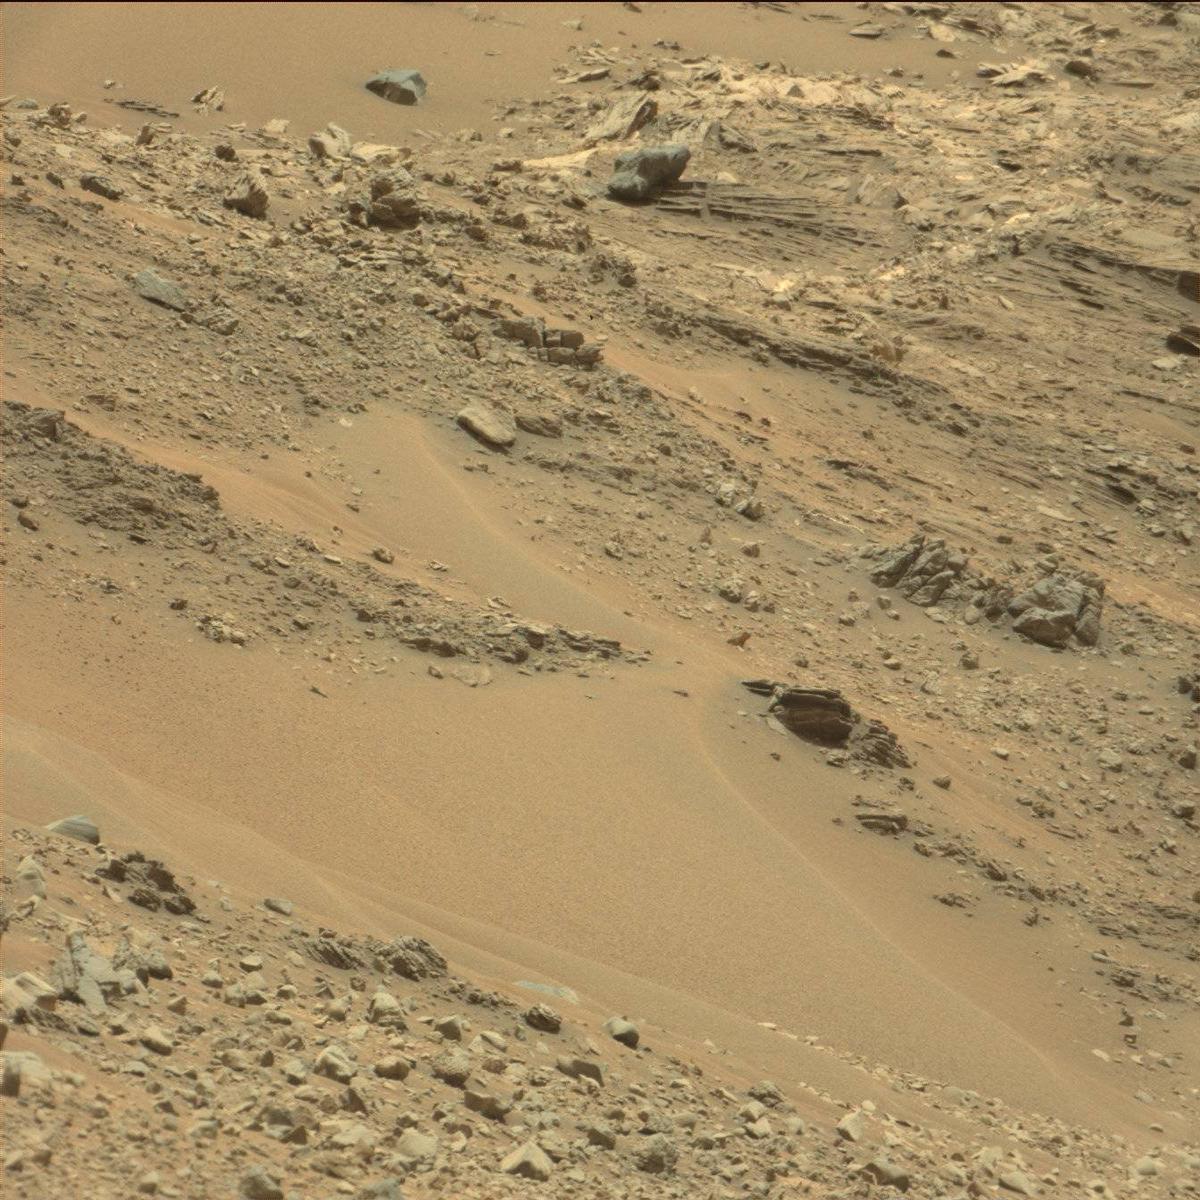
Terrain classes present: Bedrock, Sand / Soil